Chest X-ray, PA view. Patient: 62 years old, sex M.
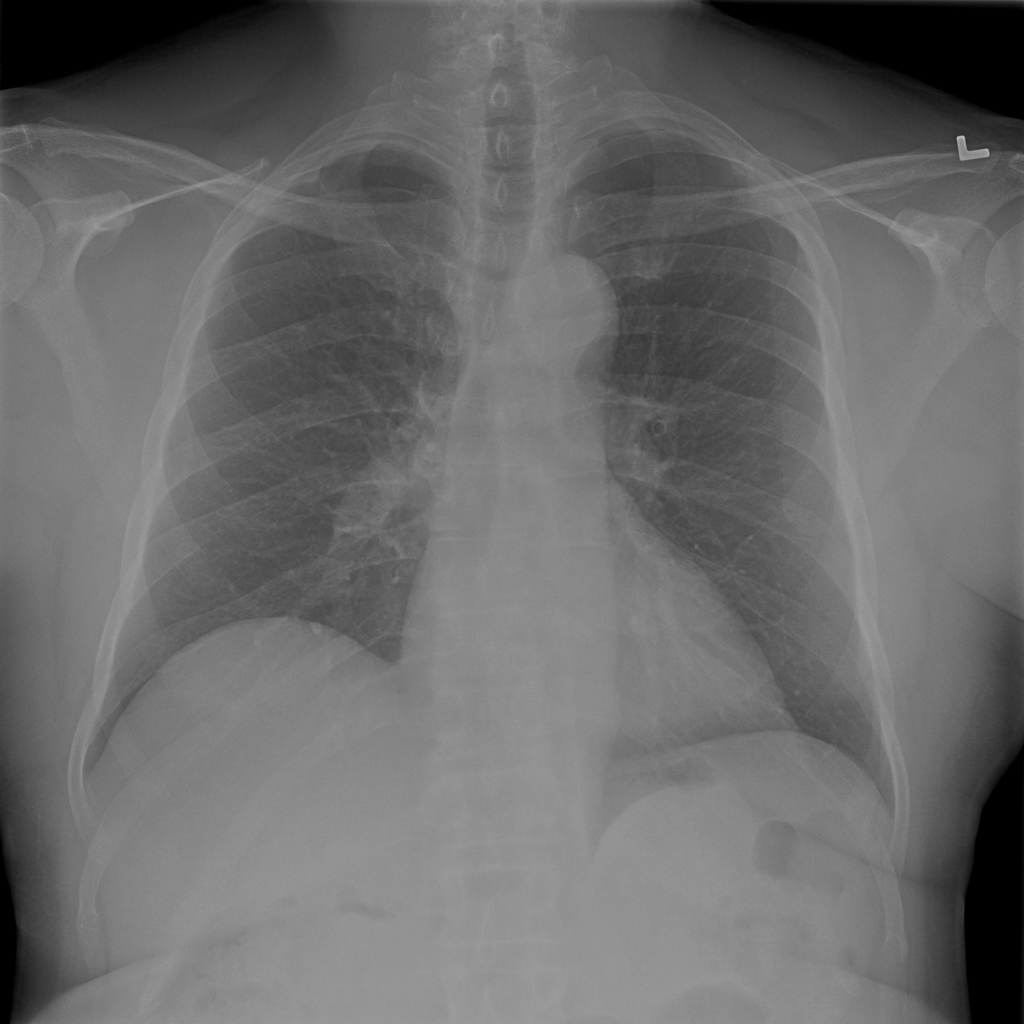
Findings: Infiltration